Question: I'm trying to add a library project to my Android project in IntelliJ. I know how to do this: you click to add one from existing sources, then once you have the library, you go back to your project, hit the dependencies tab and then link to the newly imported module. Problem is, I can't see that plus button my screen. This is a terrible UI bug in IntelliJ. I'm on a 13" macbook and I just can't get to that button in any way. If I use a larger monitor, I can maximize the project structure window large enough so that it shows the +/- buttons. But as of now, there's no way to scroll or anything to reach those buttons. I've filed this as a bug.
Is there another way to do this?
Here's a screenshot for reference

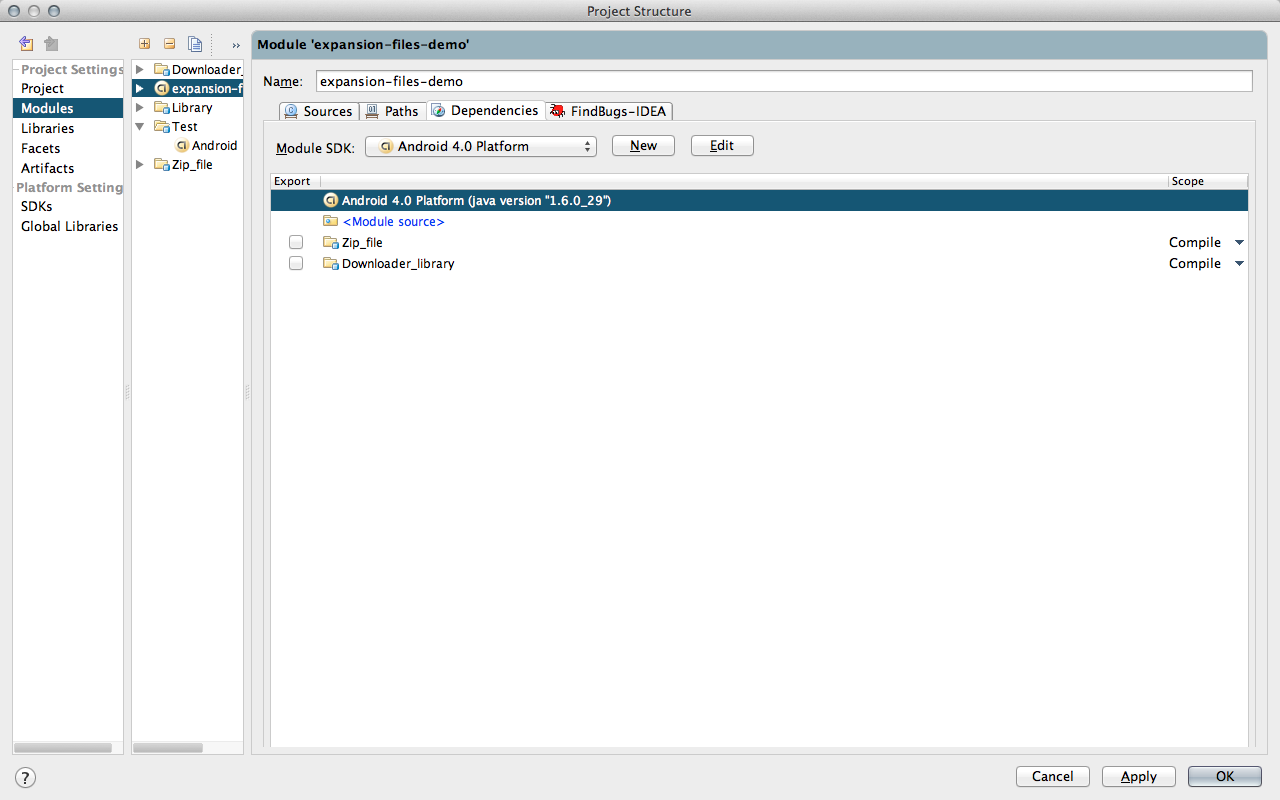
Answer: As a workaround for <URL> you can use keyboard shortcuts to access the hidden buttons.
- + for the button and +
for the button ( keymap).- + for the button and + for the button ( keymap).